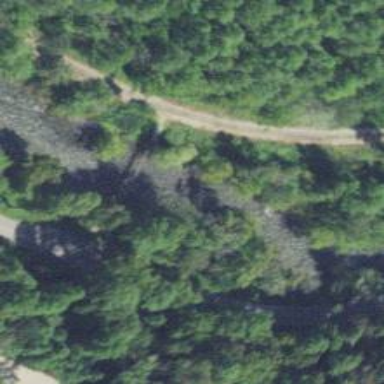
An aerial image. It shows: Path on suspension bridge with excellent trail visibility.